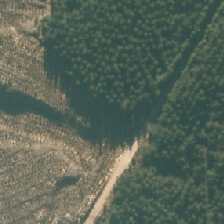
Land cover: harvested_forest